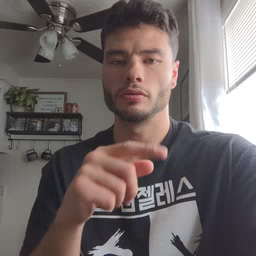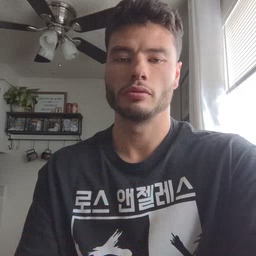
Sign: backyard